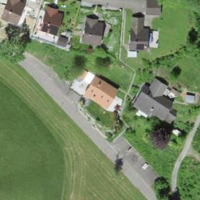
EUNIS habitat code: 55
Species observed at this site:
Juglans regia